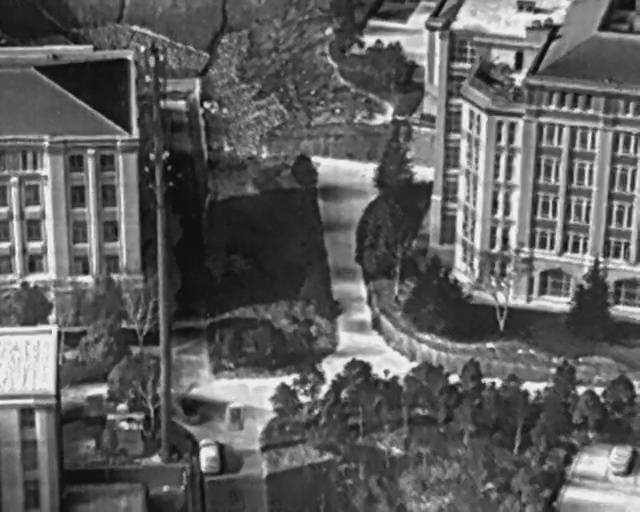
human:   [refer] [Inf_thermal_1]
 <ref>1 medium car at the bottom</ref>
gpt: <box>[[29, 86, 35, 91, 2]]</box>